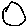
Label: circle